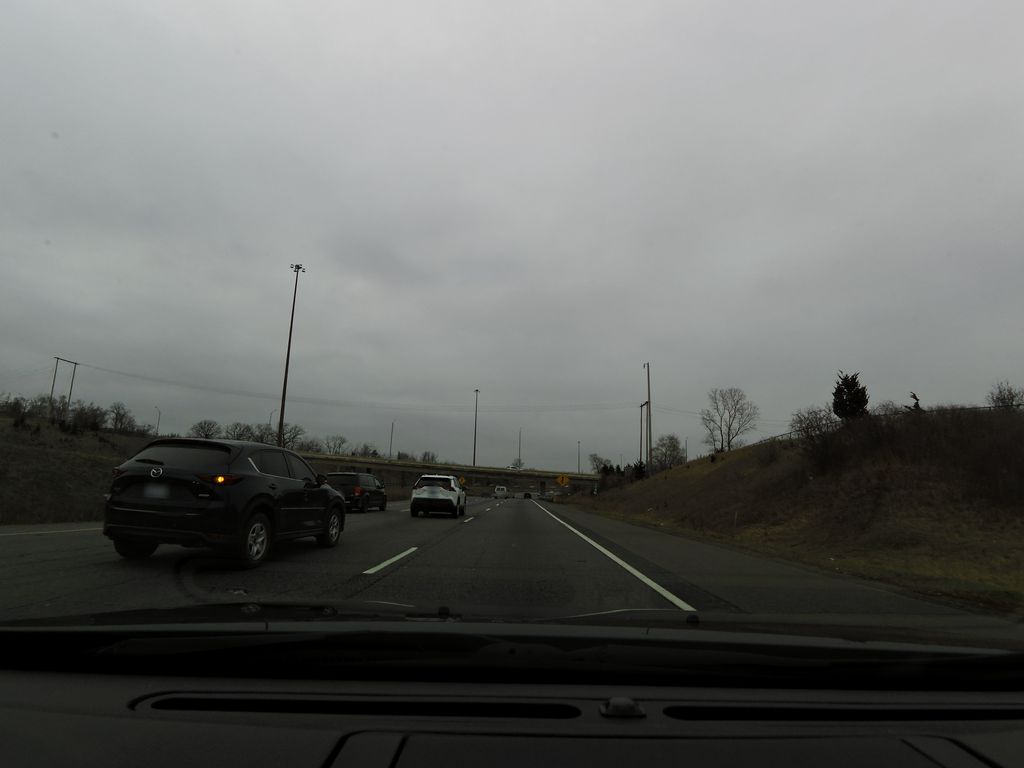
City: hamilton